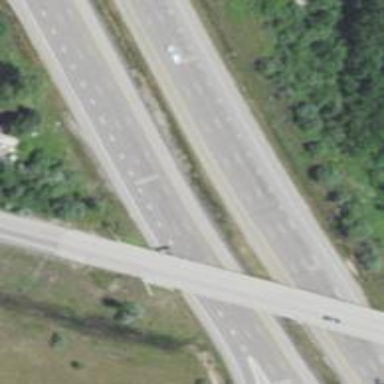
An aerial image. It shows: Asphalt motorway.